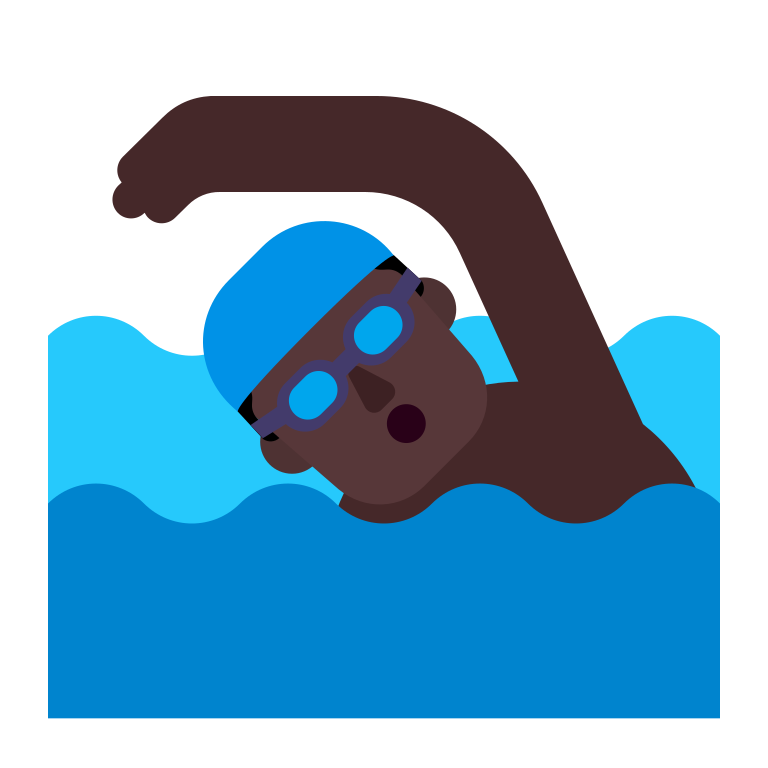
man swimming flat dark